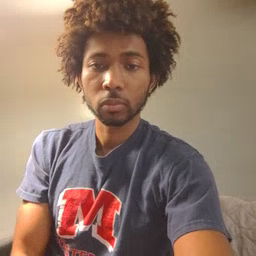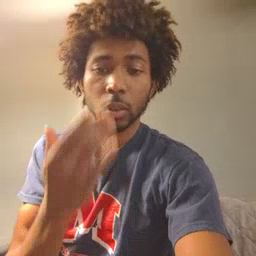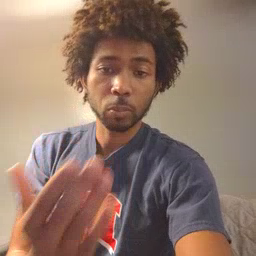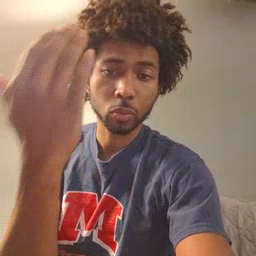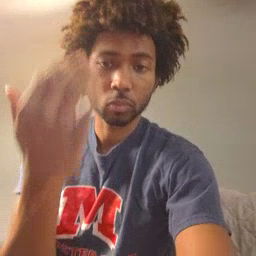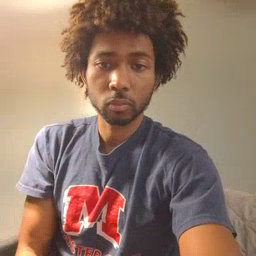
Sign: morning